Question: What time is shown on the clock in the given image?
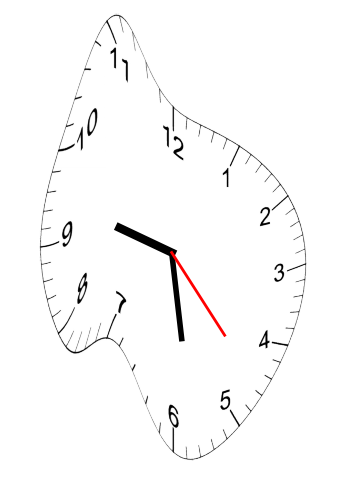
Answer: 09:28:23